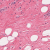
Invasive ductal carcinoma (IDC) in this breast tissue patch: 0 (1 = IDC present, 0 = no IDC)